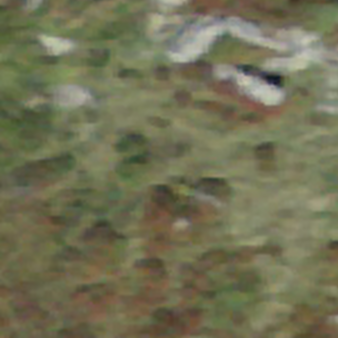
Label: other